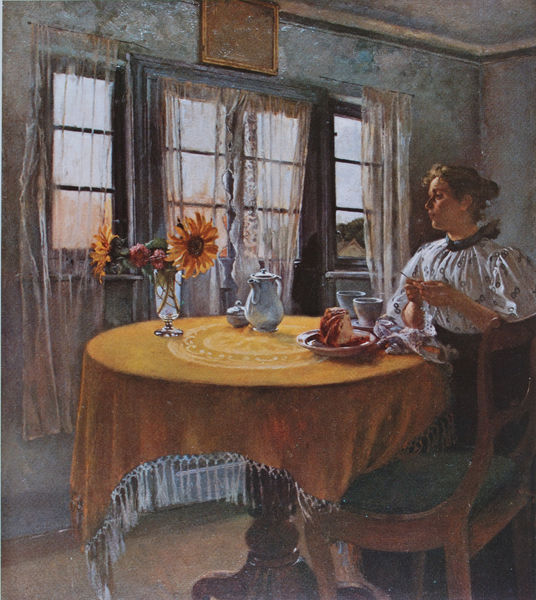
Titel: Kaffeestunde
Künstler: Carl Leopold Voss
Standort: München
Institution: Antiquitäten- und Auktionshaus J. Weiner
Schlagwörter: berg, dunkel, fuß, hand, schatten, weiß, gelb, grün, landschaft, mädchen, ocker, sitzen, blume, blumen, braun, fenster, frau, frisur, glas, grau, licht, orange, profil, raum, schwarz, stuhl, stühle, tisch, tür, zimmer, ölbild, blick, blüten, dach, dame, haus, rosen, tuch, muster, blond, wand, bluse, falten, faru, kragen, messer, rahmen, teller, bild, bildnis, hände, innenraum, portrait, porträt, rückenlehne, tischbein, tischdecke, tischtuch, vorhang, öl, hügel, boden, fransen, interieur, sitzend, stoff, decke, innen, puffärmel, genre, helldunkel, kanne, stillleben, vase, aussicht, dutt, sommer, ecke, zimmerecke, blumenvase, lehne, perspektive, tüll, sprossenfenster, dampf, kissen, essen, gardine, gardinen, kaffeekranz, polster, salon, sitzende, vorhänge, wohnung, kaffee, handarbeit, stricken, halstuch, stuhllehne, esszimmer, strauss, tasse, stube, tee, holzdielen, allein, transparenz, blumenstrauss, wände, becher, dose, lehnstuhl, porzellan, milch, glasvase, geschirr, kaffeekanne, kuchen, service, wartend, hausfrau, dielenboden, sonntag, biedermeier, tassen, gedeck, küche, halbprofil, sehnsucht, halb, durchsichtig, frühstück, teekanne, tischfuß, interrieur, polsterstuhl, stuhlkissen, sonnenblume, zuhause, zimme, inneneinrichtung, häkeln, zucker, zuckerdose, bildrahmen, glaswase, gugelhupf, hasltuch, kuchenstück, sonnenblumen, strickend, strickende, strickt, stühl, kaffeetafel, daheim, teestunde, kaffeestunde, tasen, vermögend, gescjirr, ardinen, marmorkuchen, tischxecke, zuckerbecher, guglhupf, tisch tischdecke